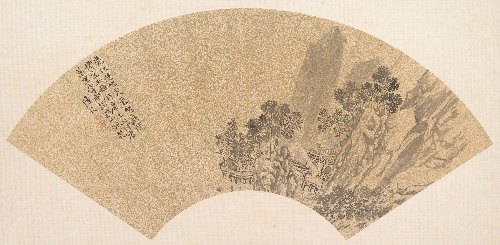
Title: 明   佚名   倣陸治   山水   扇|Landscape
Artist: Lu Zhi|Unidentified artist
Artist bio: Chinese, 1495–1576|
Date: 16th century or later
Object type: Folding fan mounted as an album leaf
Classification: Paintings
Medium: Folding fan mounted as an album leaf; ink on gold paper
Culture: China
Period: Ming dynasty (1368–1644)
Dimensions: 7 1/4 x 19 1/4 in. (18.4 x 48.9 cm)
Department: Asian Art
Credit line: John Stewart Kennedy Fund, 1913
Accession year: 1913
Repository: Metropolitan Museum of Art, New York, NY
Tags: Mountains|Landscapes